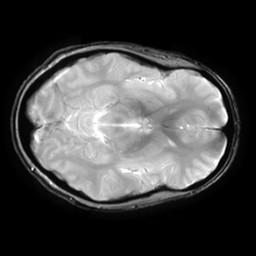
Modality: T2starw
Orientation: axial
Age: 37
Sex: female
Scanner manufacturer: ge
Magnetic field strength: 3 T
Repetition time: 0.65 s
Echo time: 0.02 s